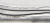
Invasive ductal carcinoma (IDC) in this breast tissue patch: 0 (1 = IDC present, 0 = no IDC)